Question: I'm trying to implement the following behavior:

You can see that i have pretty standart views structure for controller, but instead "actions" partial, i created folder which is named like an action and in them i have a partials for actions.
I Try use "prepend_view_path":
'''
def set_view_paths
self.prepend_view_path ["#{Rails.root}/app/views/#{controller_name}/#{action_name}"]
end
'''
But rails finds next:
'''
Missing template "posts/index"
in ".../app/views/posts/index"
'''
I need to add somthing like that in the end of the action:
'''
render template: 'index'
'''
Question:
Is there a more beautiful way to solve this problem?
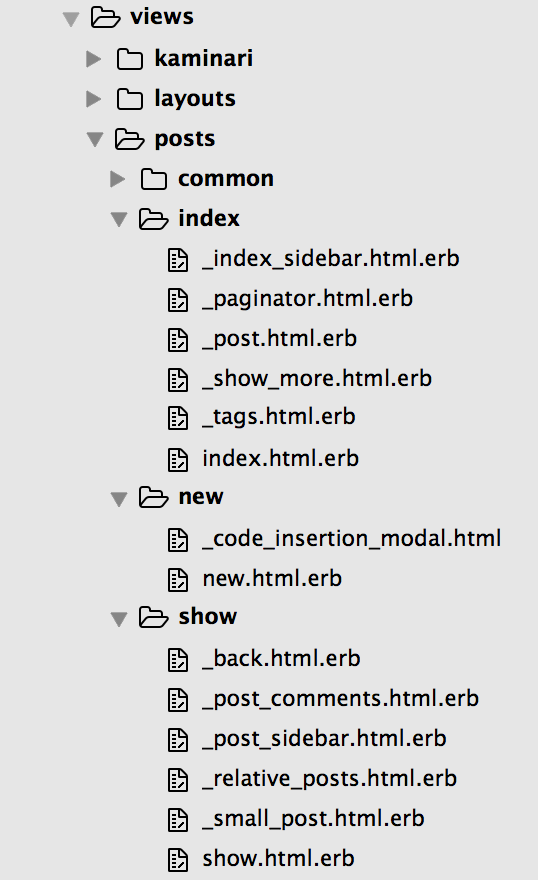
Answer: Checkout this <URL>. From reading the thread it doesn't look like there is a clean way for you to solve this problem. The only way would be to override 'render'.
I'm not sure why you are putting your template files into subfolders but, if it is not providing you with any benifit, it's probably easier to move 'index.html.erb', 'show.html.erb' ect out of their subfolders and just put them under 'views/posts'.
This will also make it easier for other developers (and yourself, later on) because you are conforming to Rails conventions.